Interaction volume radius: 5 \u00c5
Interaction volume height: 25 \u00c5
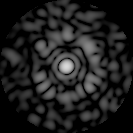
Disorder parameter: 0.6933